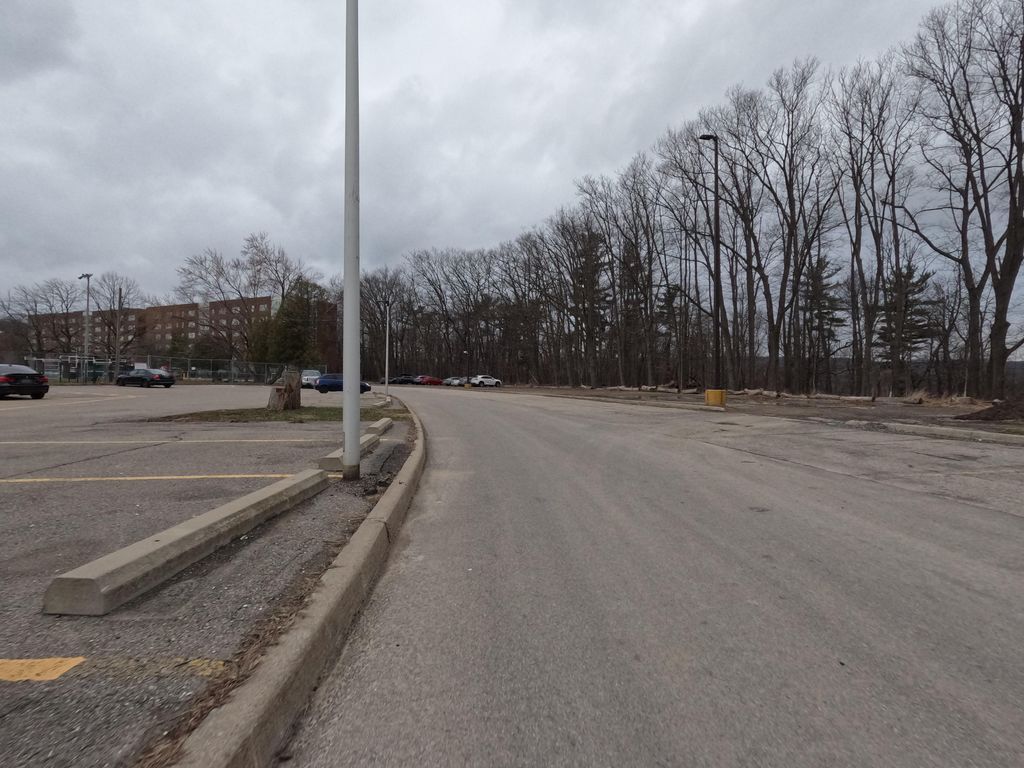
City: hamilton